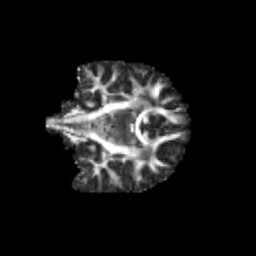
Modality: FA
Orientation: coronal
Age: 11
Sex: female
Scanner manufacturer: siemens
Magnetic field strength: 3 T
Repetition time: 3.8 s
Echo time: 0.07 s